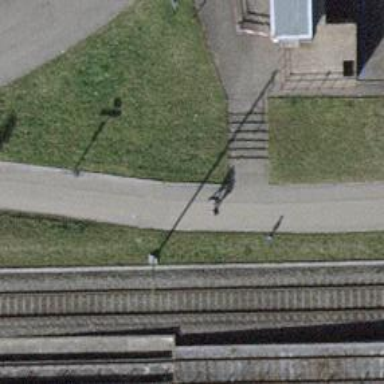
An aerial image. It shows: Steps with asphalt surface.